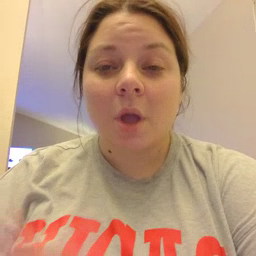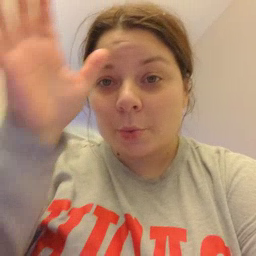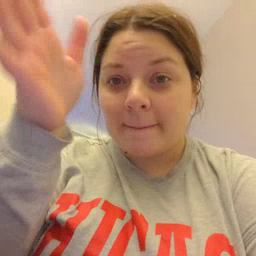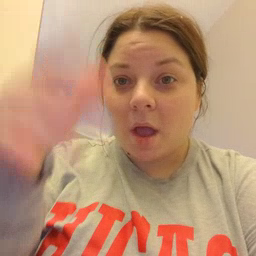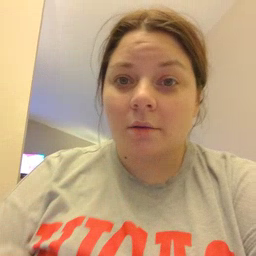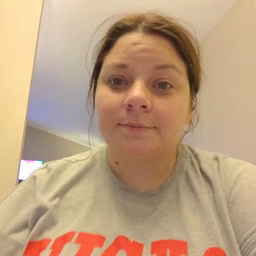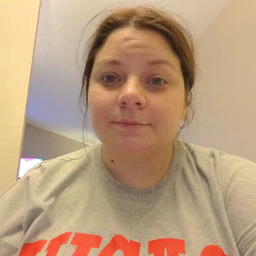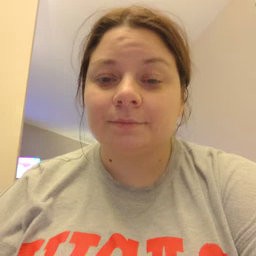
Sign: grandpa